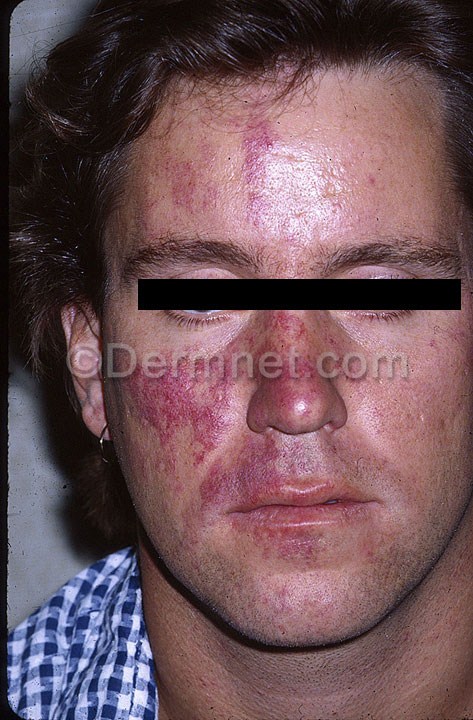
Disease: Vascular Tumors